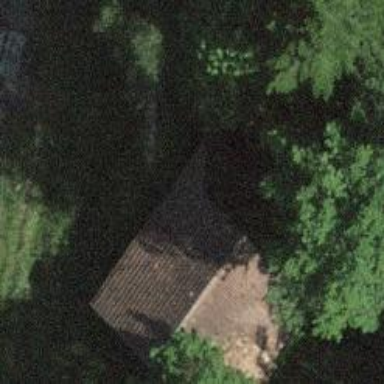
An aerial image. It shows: Barn.